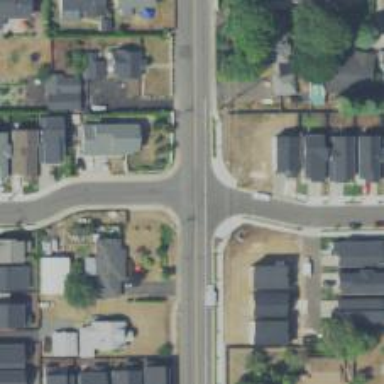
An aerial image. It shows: Tertiary road with sidewalk on the left.